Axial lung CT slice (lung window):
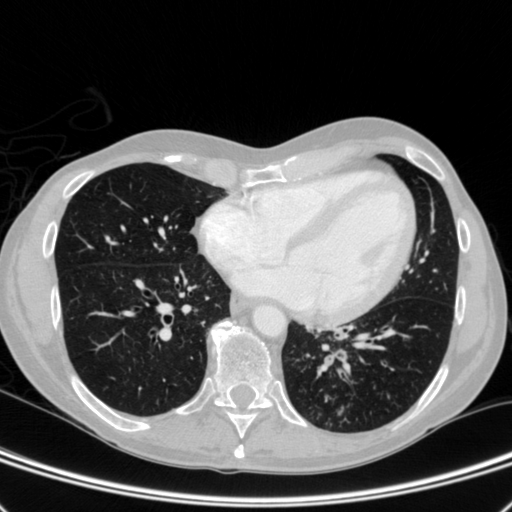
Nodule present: no